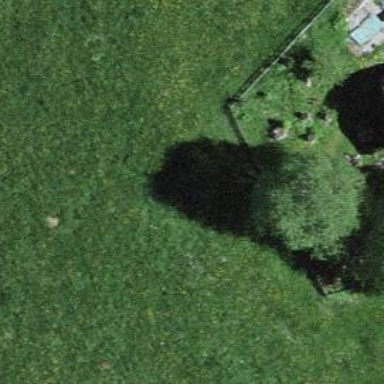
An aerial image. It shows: Single tag "natural: tree."